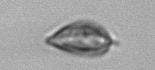
Label: Prorocentrum_triestinum